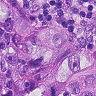
Metastatic tissue present: yes